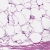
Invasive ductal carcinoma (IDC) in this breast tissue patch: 0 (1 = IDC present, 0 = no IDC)